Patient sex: F
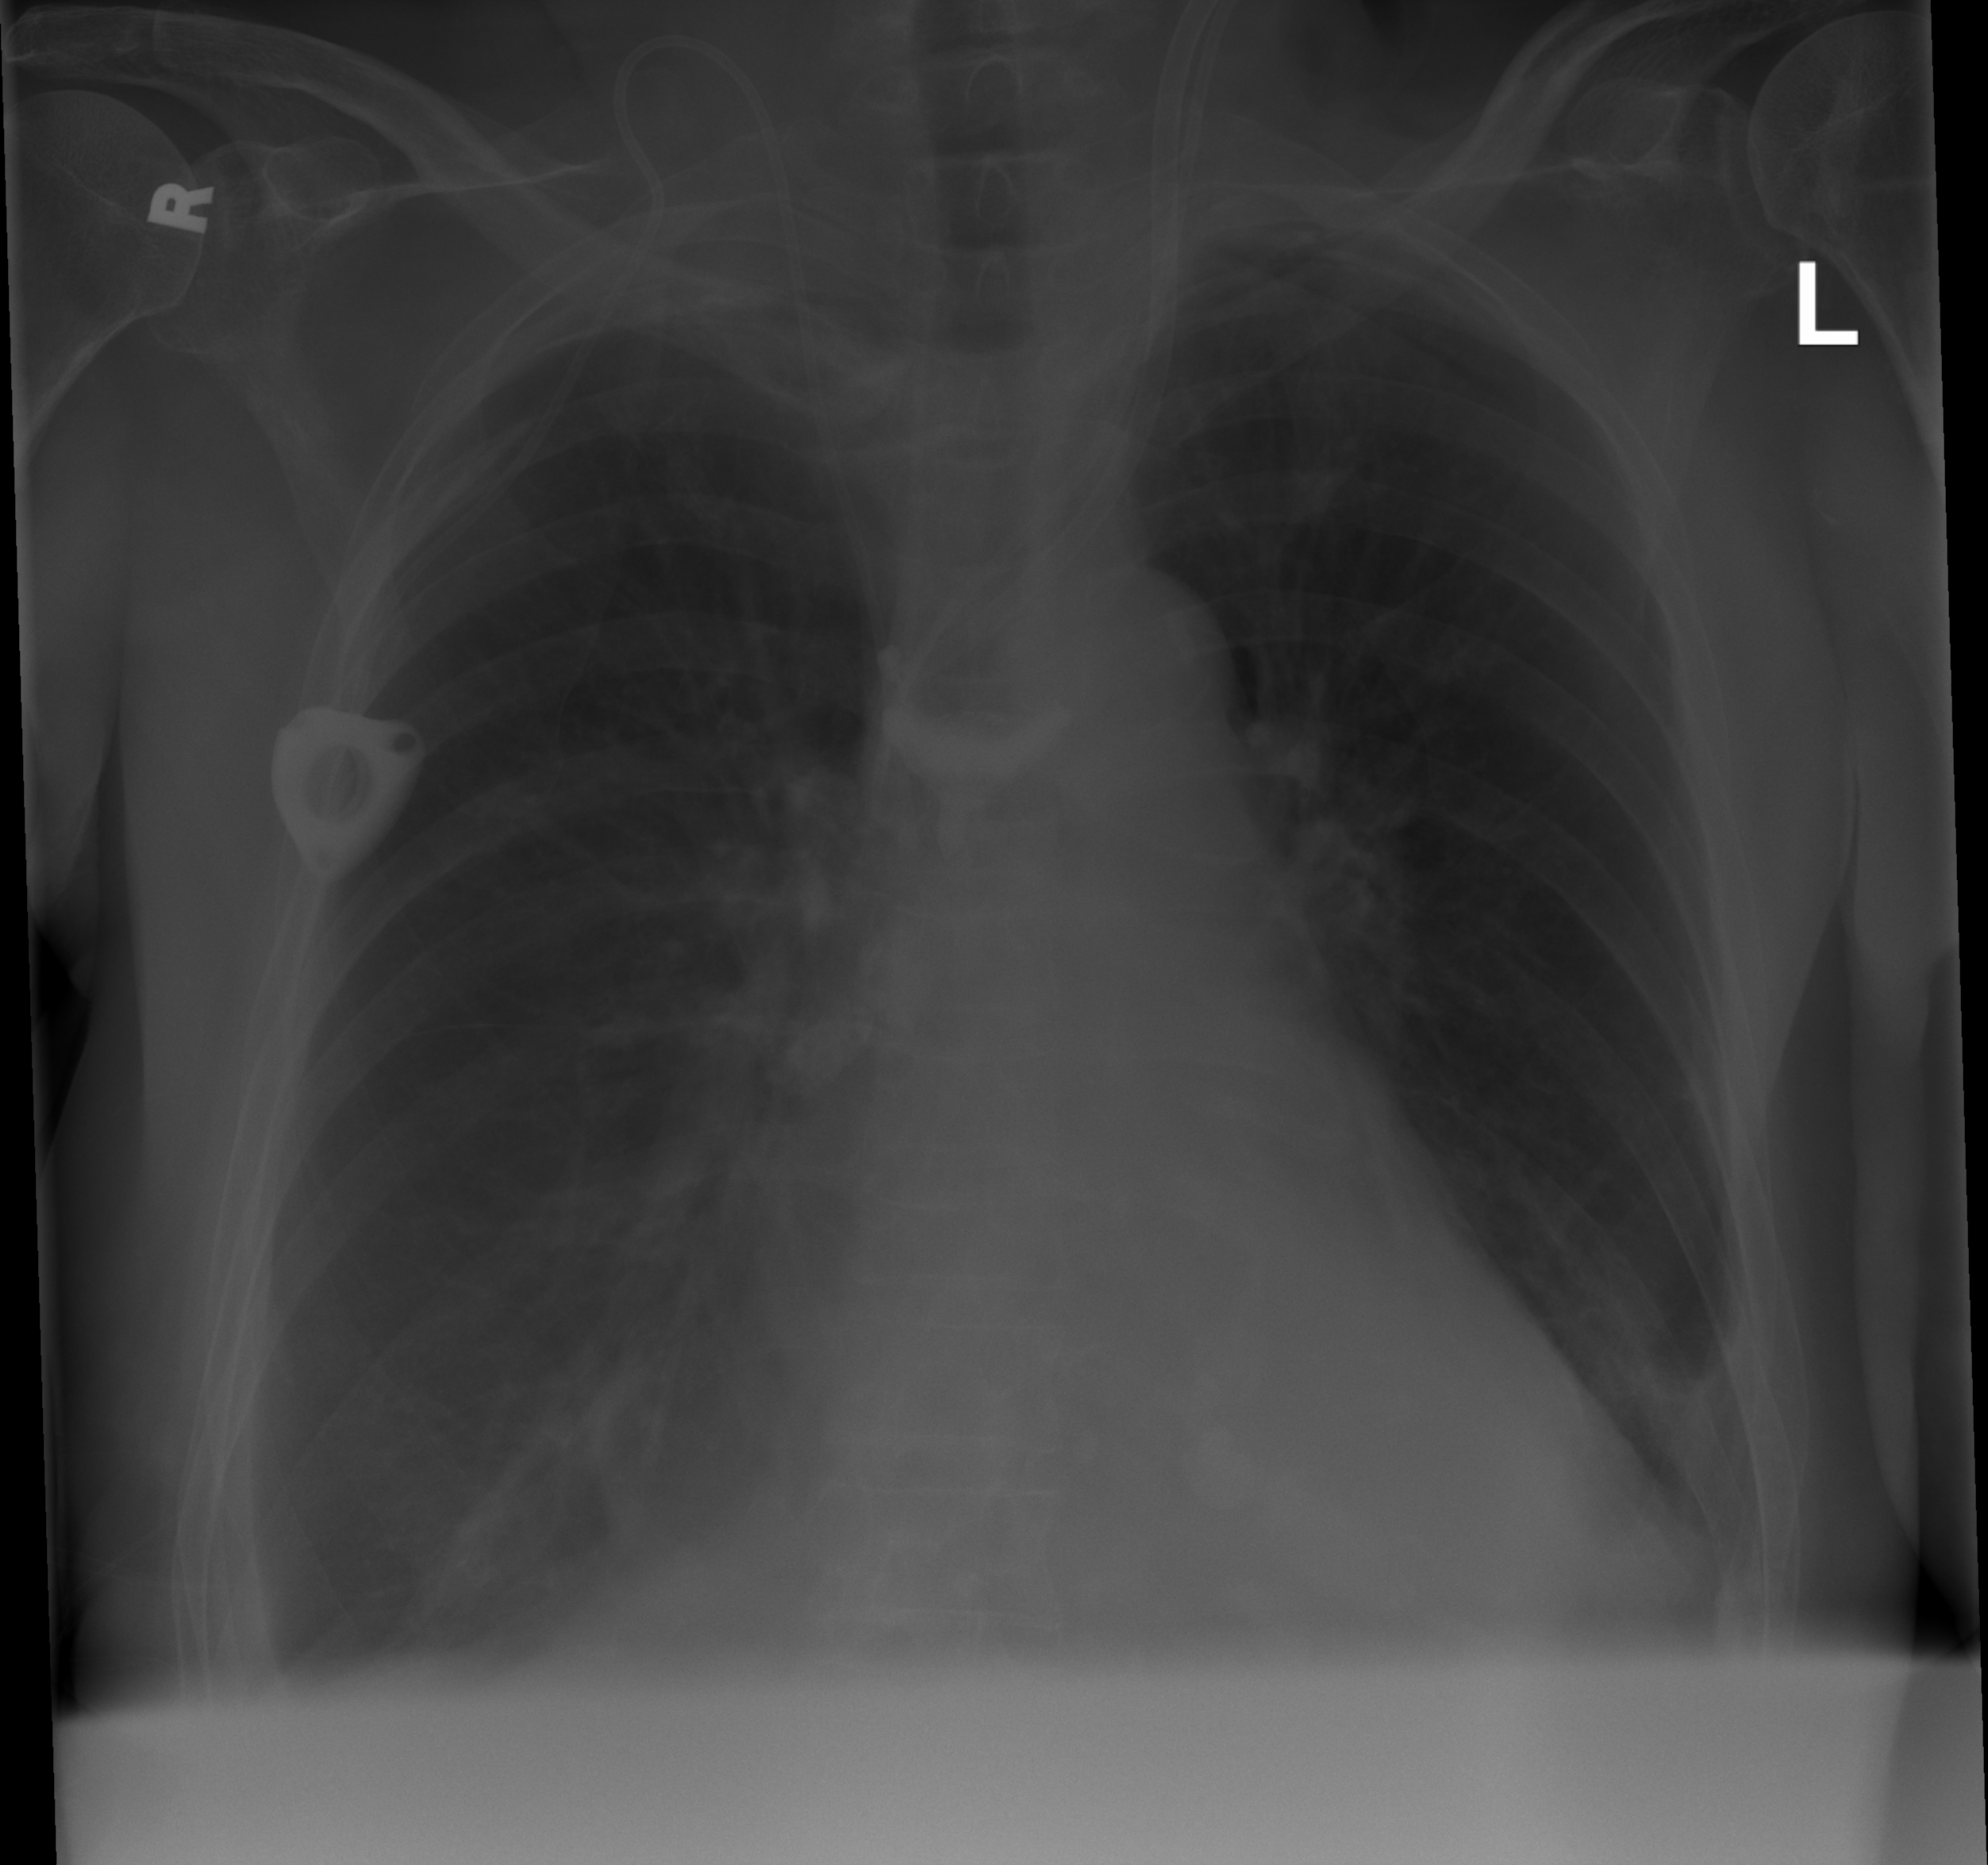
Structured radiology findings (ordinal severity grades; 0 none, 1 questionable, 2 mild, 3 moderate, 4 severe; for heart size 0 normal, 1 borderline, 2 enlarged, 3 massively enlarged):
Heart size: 0
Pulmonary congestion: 0
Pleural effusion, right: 0
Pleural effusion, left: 1
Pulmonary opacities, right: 0
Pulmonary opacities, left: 0
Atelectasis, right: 2
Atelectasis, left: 2